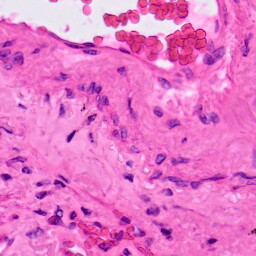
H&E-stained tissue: Lung